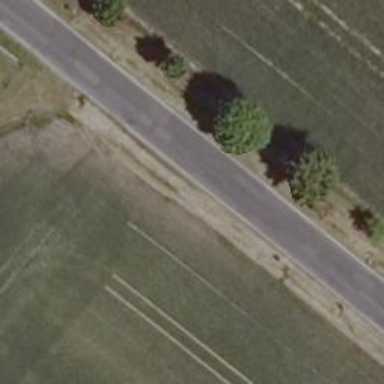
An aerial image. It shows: Row of deciduous broadleaved trees.